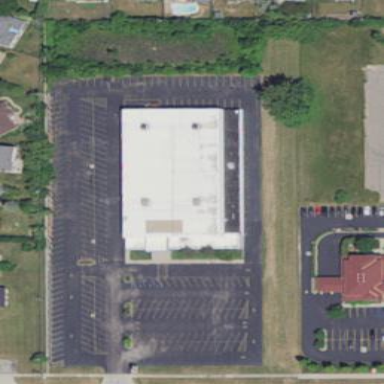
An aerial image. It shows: Commercial building next to roller skating pitch.